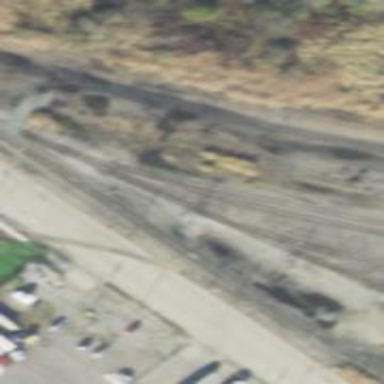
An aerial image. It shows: Abandoned railway yard.